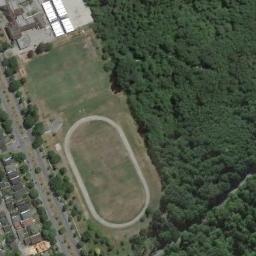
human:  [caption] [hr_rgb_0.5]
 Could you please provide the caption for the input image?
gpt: Many buildings are near the ground track field .

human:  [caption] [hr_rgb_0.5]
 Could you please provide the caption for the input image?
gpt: There are several roads beside the track and field .

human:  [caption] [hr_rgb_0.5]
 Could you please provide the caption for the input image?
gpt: The track and field is built on bare land, Surrounded by forest, And there is a road distance from the residential area .

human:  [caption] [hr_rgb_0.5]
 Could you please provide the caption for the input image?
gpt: The ground track field is between a forest and lots of houses arranged neatly .

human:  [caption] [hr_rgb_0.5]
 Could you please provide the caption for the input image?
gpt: There are many green trees beside the ground track field with a gray track .